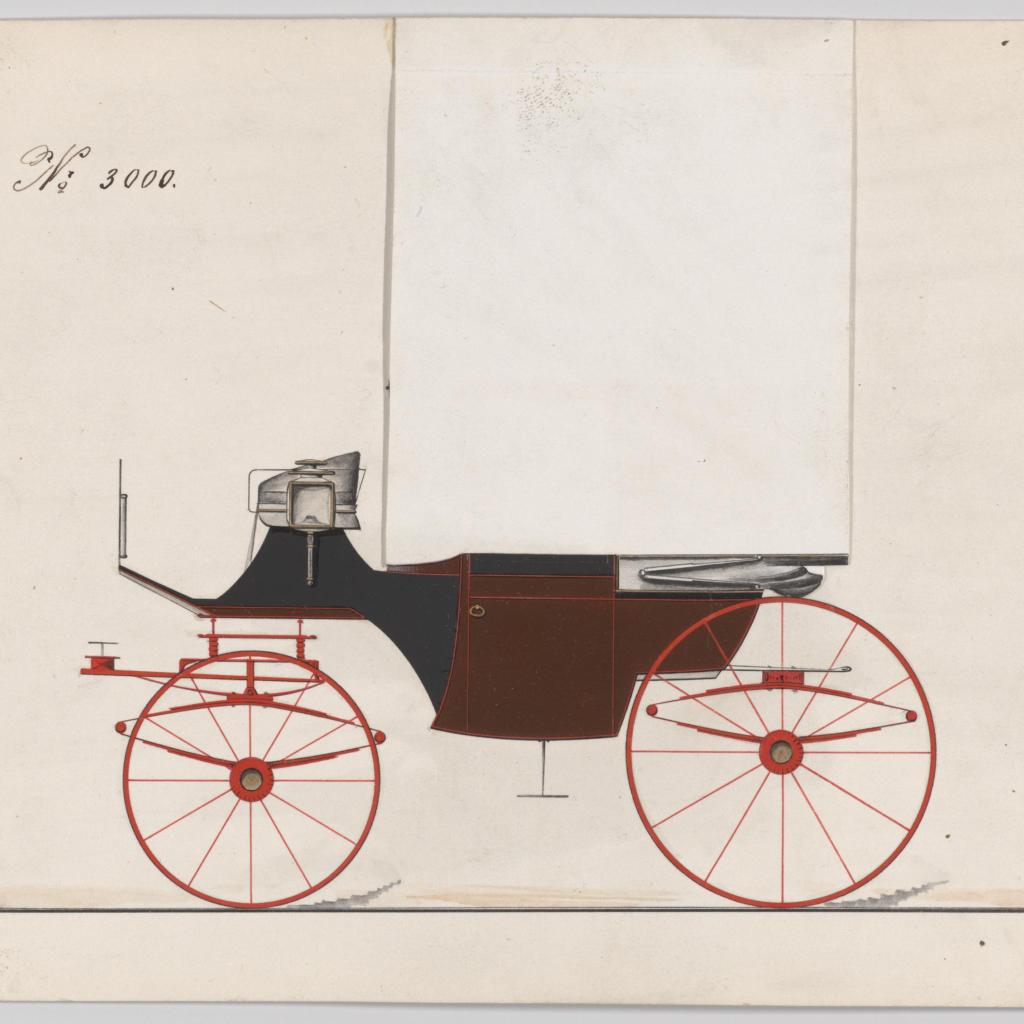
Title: Design for Landaulet, no. 3000
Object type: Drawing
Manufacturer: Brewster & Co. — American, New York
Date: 1874
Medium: Pen and black ink, watercolor and gouache with gum arabic and metallic ink
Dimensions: Sheet: 6 1/16 x 8 13/16 in. (15.4 x 22.4 cm)
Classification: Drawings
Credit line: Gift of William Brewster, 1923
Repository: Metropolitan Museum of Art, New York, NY